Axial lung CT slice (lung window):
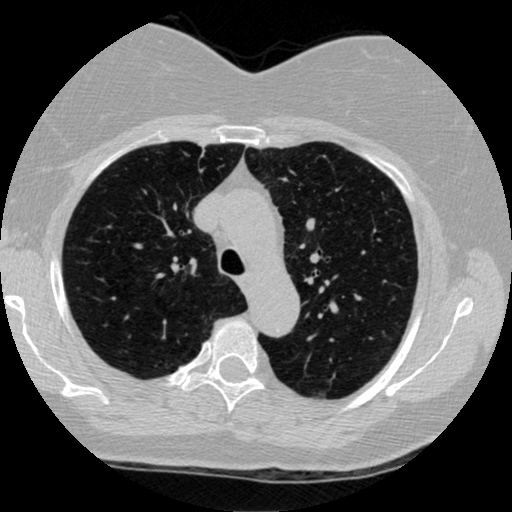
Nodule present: no